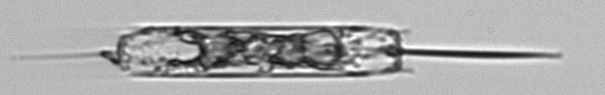
Label: Ditylum_brightwellii